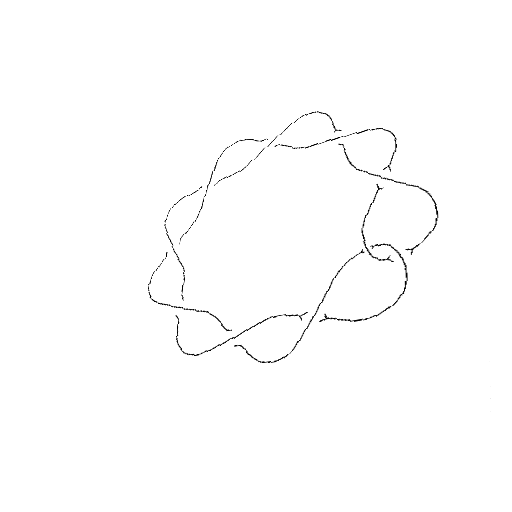
Crossing number: 10